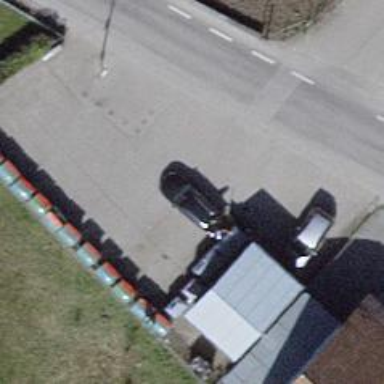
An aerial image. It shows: Recycling container at amenity designated for recycling.